Question: What does a small stop sign icon on a file in solution explorer mean? Someone asked the same question a year ago <URL> but the answer provided is of no help.
The icon looks like this:

Suffice to say that the sign is not one presented in the VS documentation and is a UK Stop sign (red circle with a white horizontal bar) not a US one.
The project is WebKit and the build process cannot find AuthenticationCF.h even though the file is present. I presume the sign might shed some light on this.
Thanks,
Andy
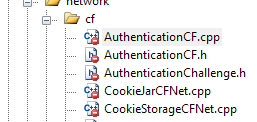
Answer: Actually, that icon indicates that the file is not set to build for your configuration. Double check by right clicking and clicking properties on the file. You will notice (probably) that the first item, "exclude from build" is set to "yes". Set it to no and the icon will go away. Now, this doesn't address why it wasn't set to build and you might run into some issues getting it to build with the includes and libs you have for a certain project, but that is what the icon means.